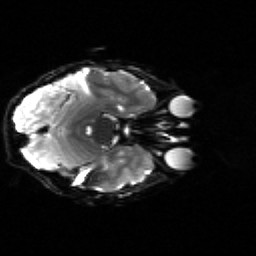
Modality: sbref
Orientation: axial
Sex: male
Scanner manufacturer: siemens
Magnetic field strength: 3 T
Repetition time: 5 s
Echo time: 0.071 s